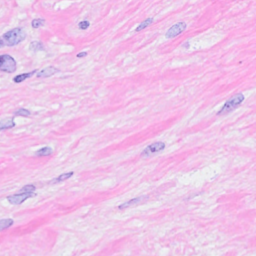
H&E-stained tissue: Breast